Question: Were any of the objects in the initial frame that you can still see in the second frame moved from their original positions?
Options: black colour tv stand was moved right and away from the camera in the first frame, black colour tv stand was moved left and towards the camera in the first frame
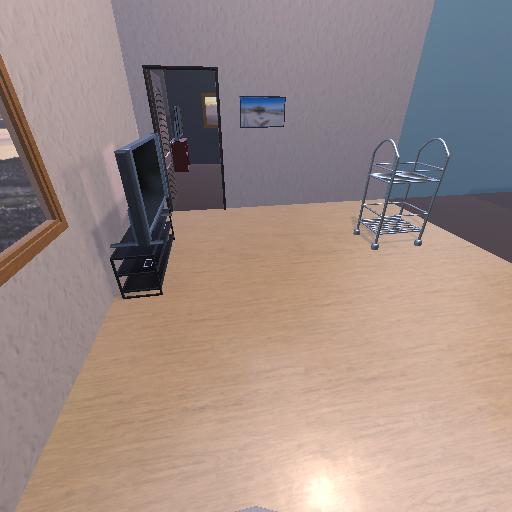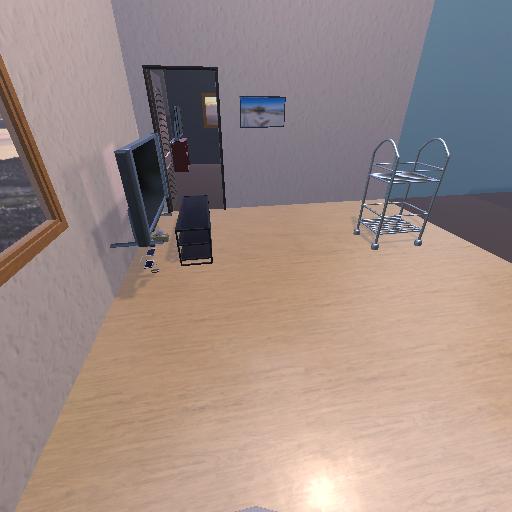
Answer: black colour tv stand was moved right and away from the camera in the first frame